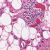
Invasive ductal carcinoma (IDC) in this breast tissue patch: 0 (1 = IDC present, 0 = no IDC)